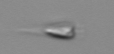
Label: Calciopappus